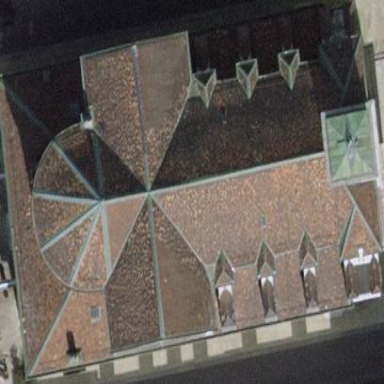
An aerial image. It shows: Beautiful church building.